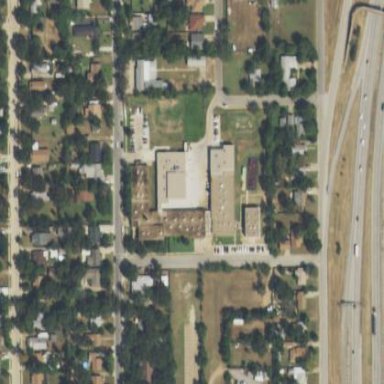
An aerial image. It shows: School building.